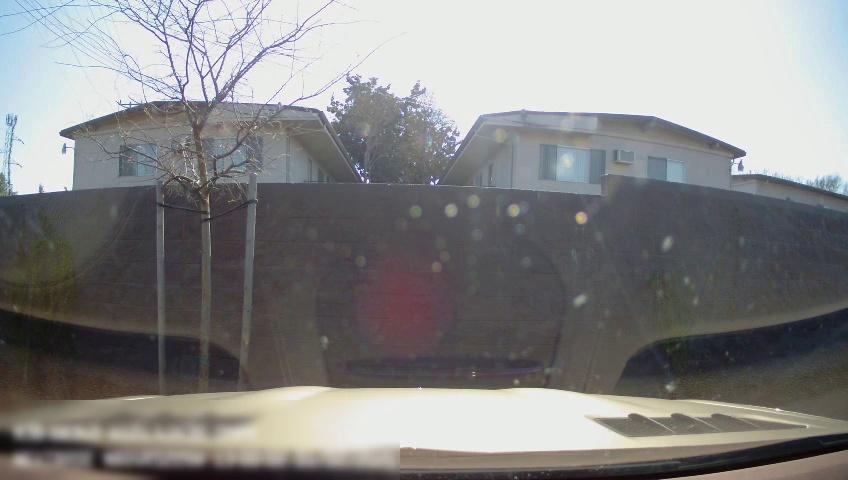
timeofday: Day
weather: Sunny